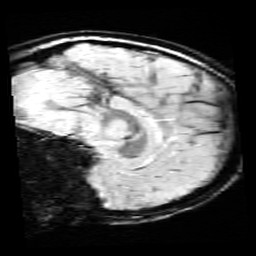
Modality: SWI
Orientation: sagittal
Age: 10
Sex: female
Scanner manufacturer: siemens
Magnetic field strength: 3 T
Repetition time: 0.027 s
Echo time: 0.02 s